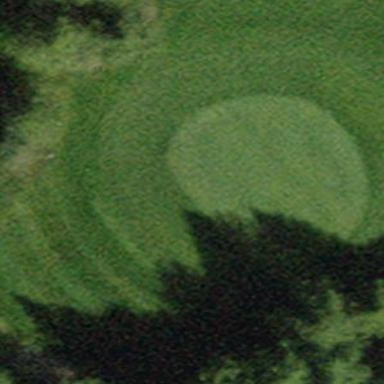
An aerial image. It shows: Green golf area with grass land use.